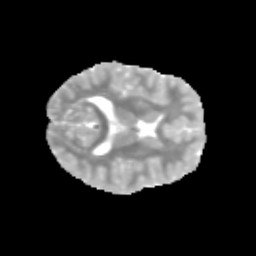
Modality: MD
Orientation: axial
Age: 11
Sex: female
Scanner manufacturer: siemens
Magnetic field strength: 3 T
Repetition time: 3.8 s
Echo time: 0.07 s